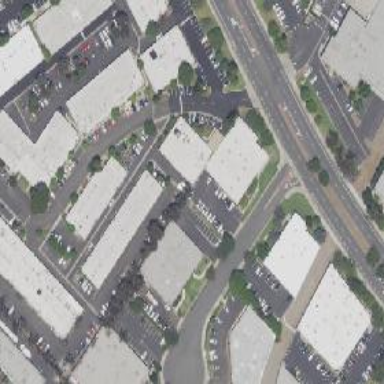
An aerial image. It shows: Commercial area.